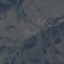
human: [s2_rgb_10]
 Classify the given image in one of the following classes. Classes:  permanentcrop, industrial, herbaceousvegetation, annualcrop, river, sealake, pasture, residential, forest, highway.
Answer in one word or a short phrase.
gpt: HerbaceousVegetation